Field crop: maize
Growth stage: 2
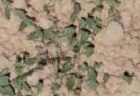
Species: convolvulus